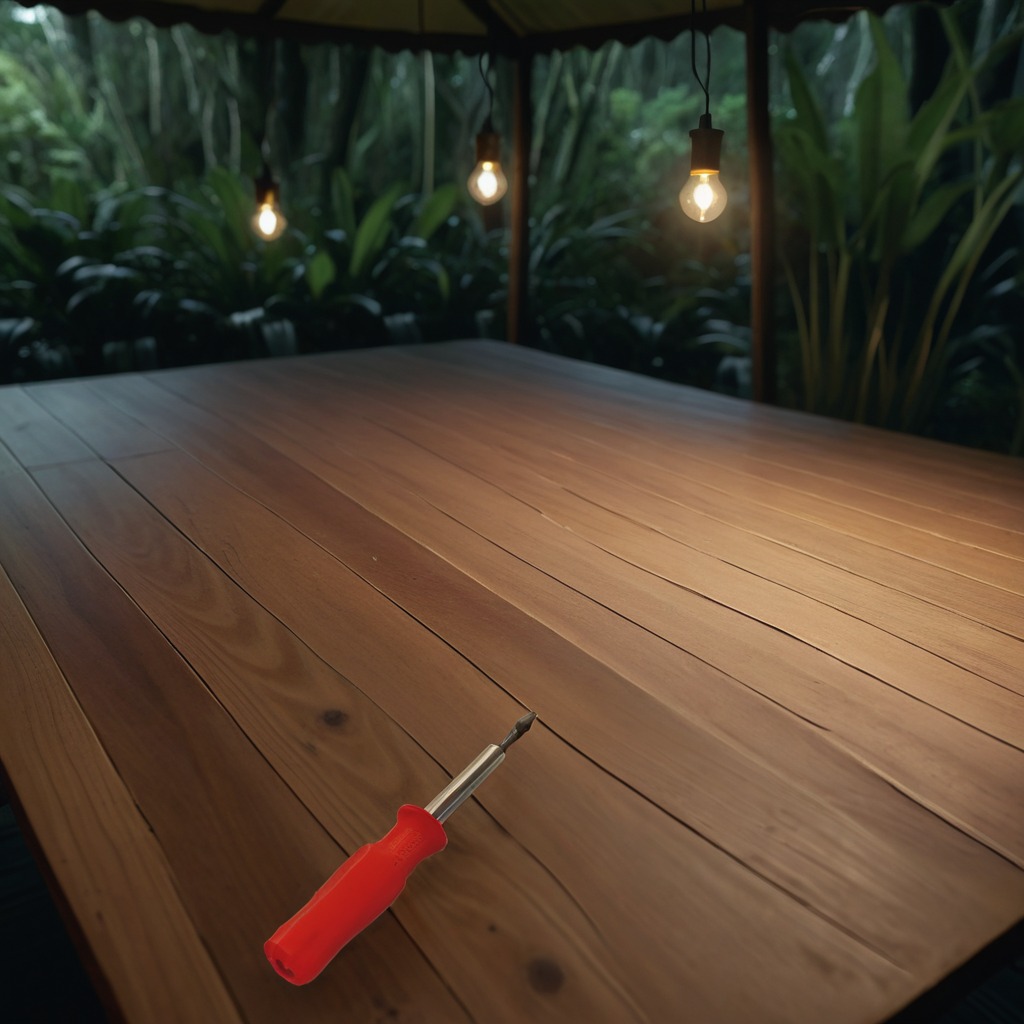
A screwdriver lies on the wooden table inside a jungle field workshop tent at night.